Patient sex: M
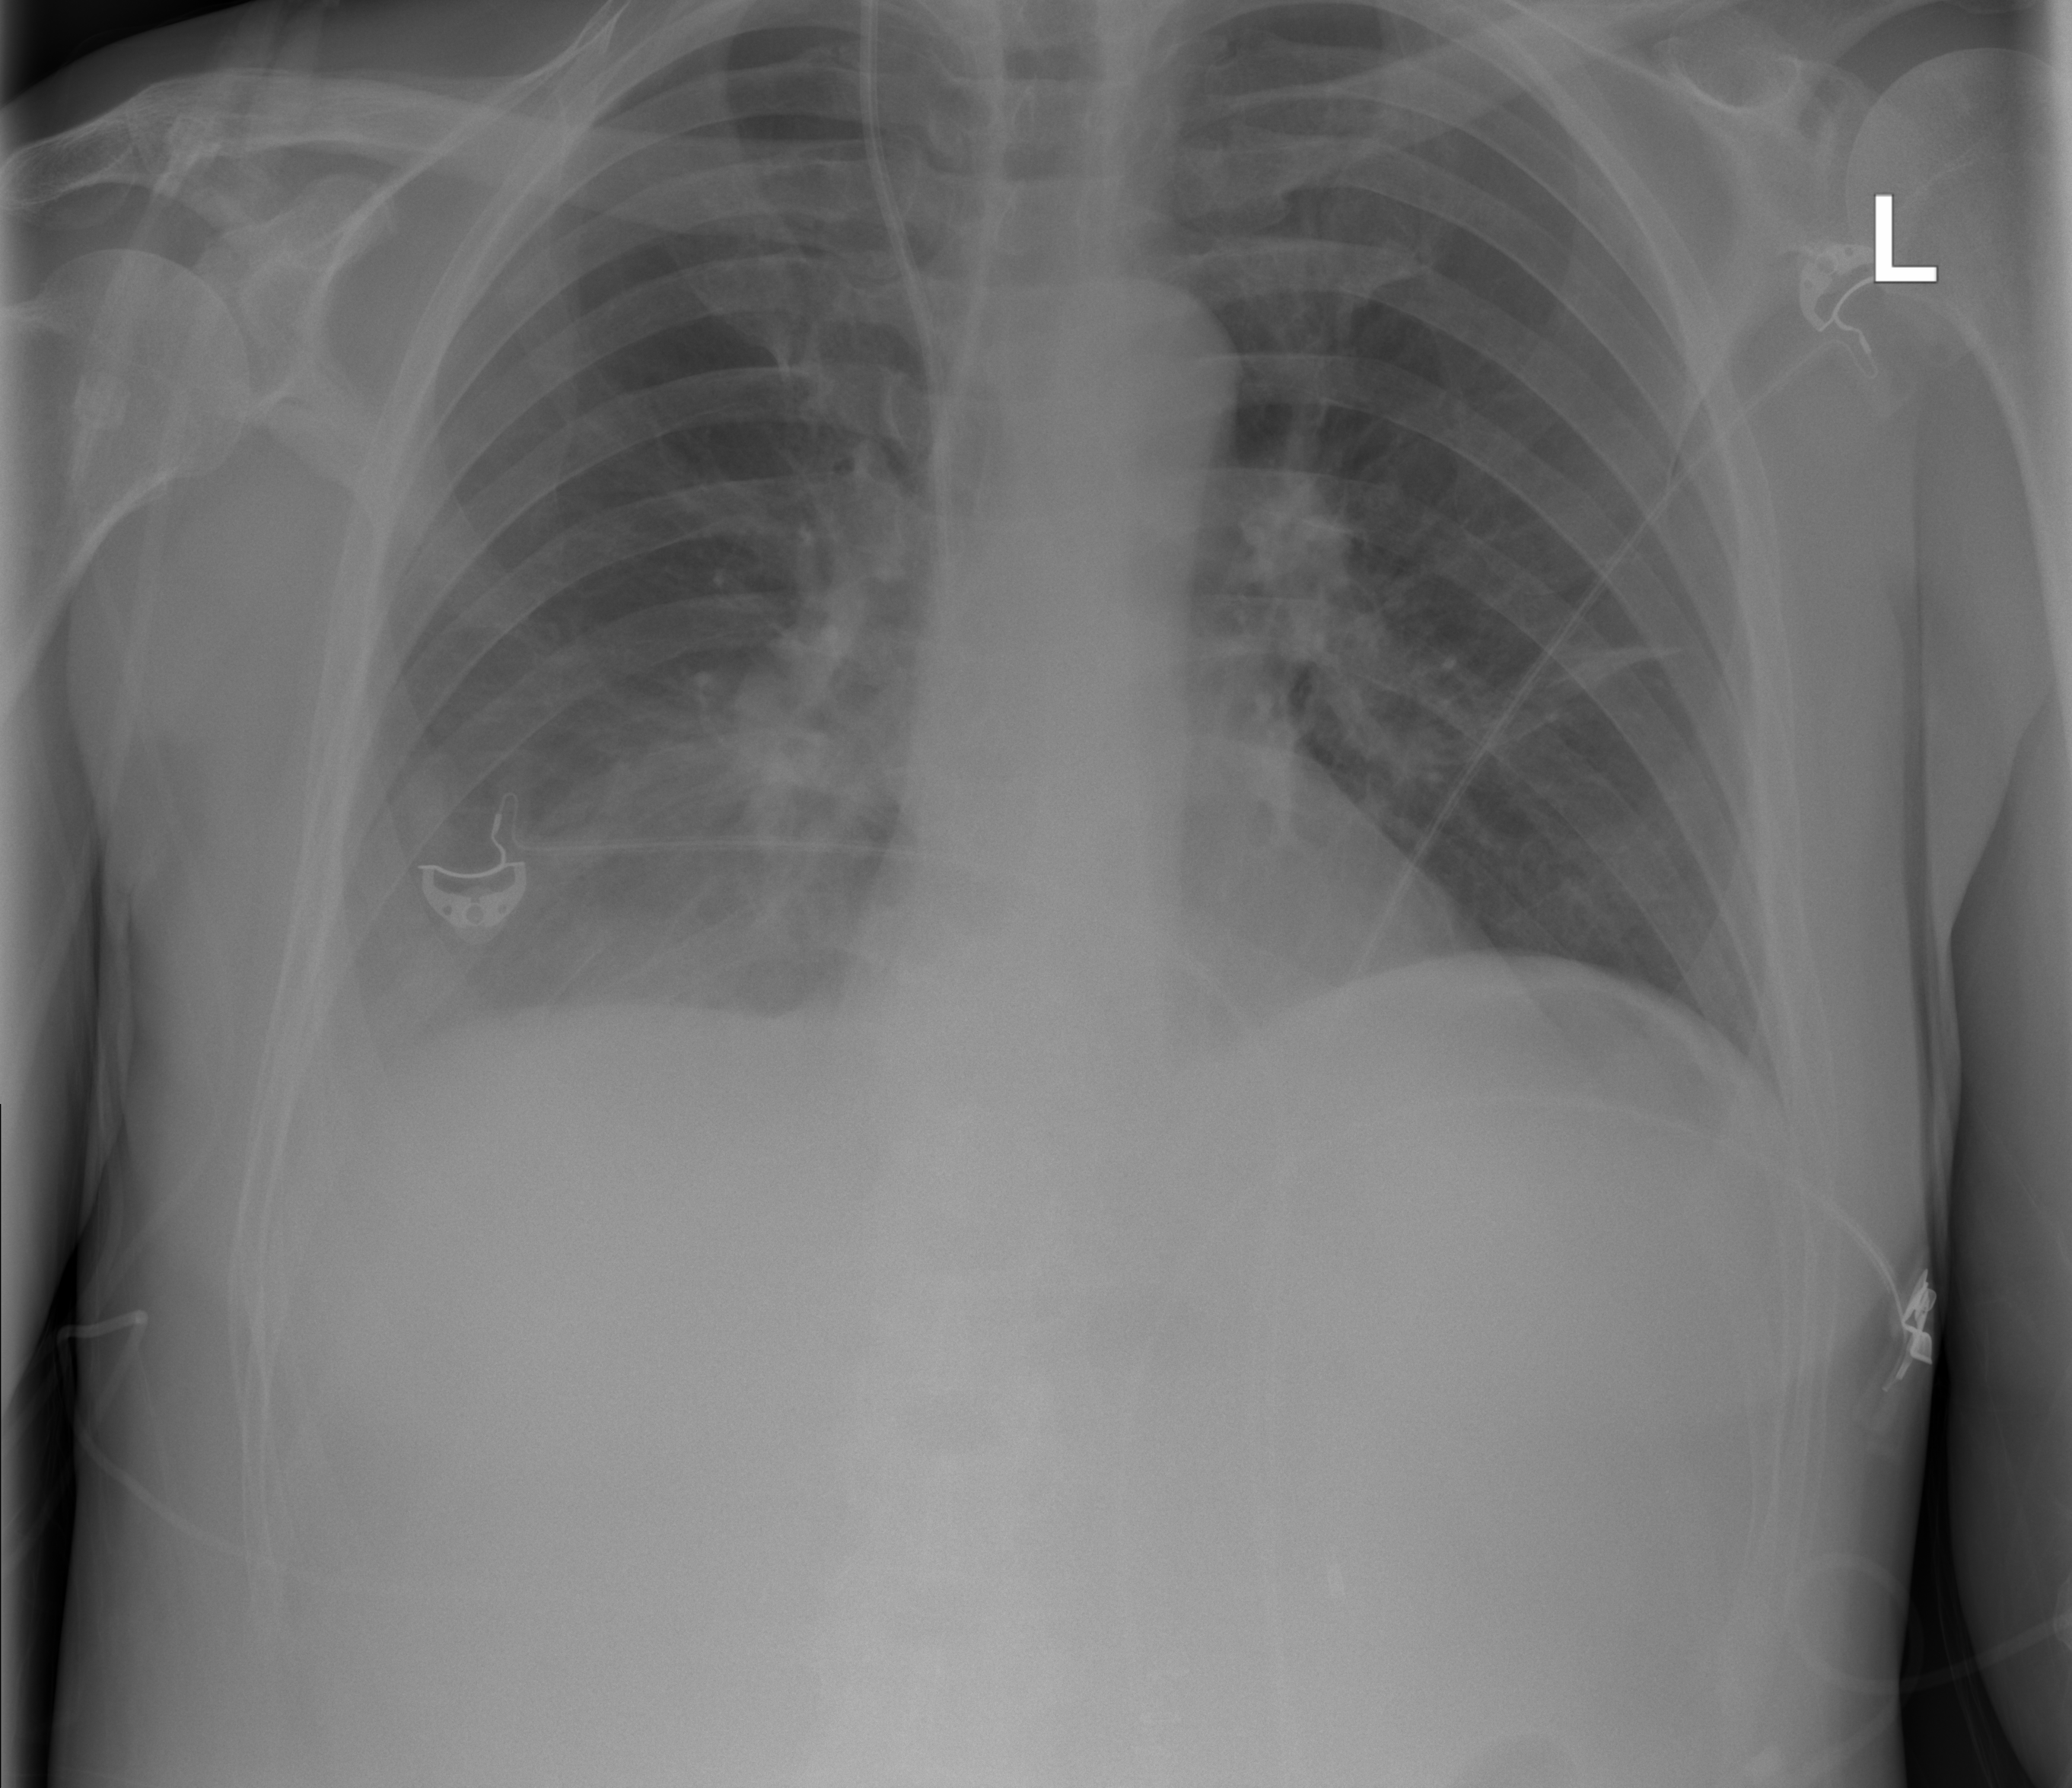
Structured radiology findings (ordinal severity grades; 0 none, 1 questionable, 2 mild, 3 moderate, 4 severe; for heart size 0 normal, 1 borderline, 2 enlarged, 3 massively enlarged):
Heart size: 0
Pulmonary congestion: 0
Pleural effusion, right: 2
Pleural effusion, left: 0
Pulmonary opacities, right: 0
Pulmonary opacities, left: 0
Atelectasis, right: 2
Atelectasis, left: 2